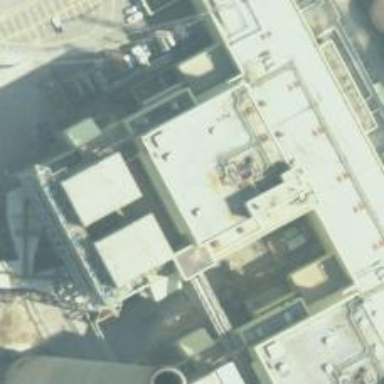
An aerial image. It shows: Steam turbine generator.